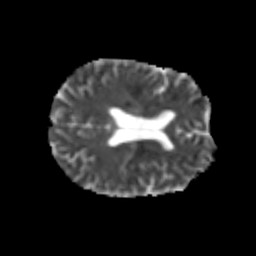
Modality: MD
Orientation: axial
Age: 25
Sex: male
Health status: healthy
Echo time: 0.074 s